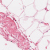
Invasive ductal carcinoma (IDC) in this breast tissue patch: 0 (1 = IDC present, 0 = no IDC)